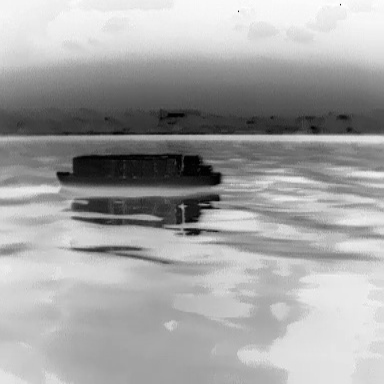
There is a fishing_boat in the infrared image.